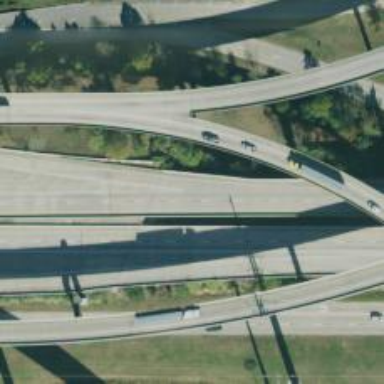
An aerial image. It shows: Motorway junction.